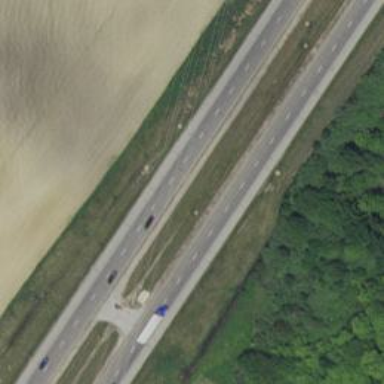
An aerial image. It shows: View of motorway.